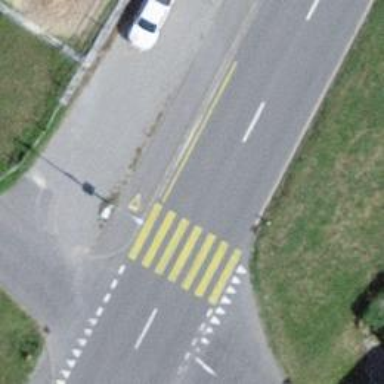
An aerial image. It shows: Public transport stop position.